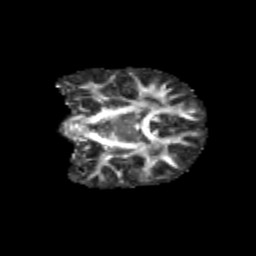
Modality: FA
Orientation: coronal
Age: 11
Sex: female
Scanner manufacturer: siemens
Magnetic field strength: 3 T
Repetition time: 3.8 s
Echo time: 0.07 s